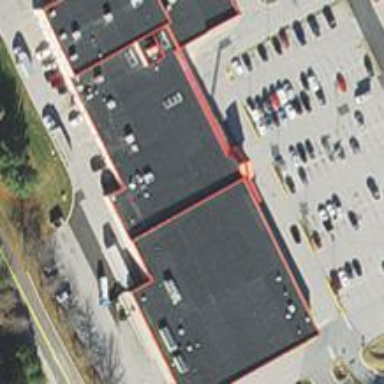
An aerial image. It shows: Supermarket.